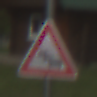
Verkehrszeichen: Stau
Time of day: MorningAfternoon
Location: Outdoor (Nature)
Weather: PartlyCloudy
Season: NotSpecified
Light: Natural